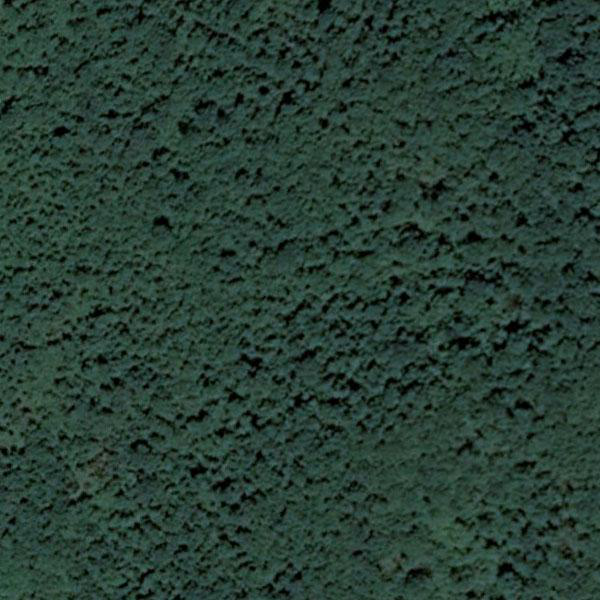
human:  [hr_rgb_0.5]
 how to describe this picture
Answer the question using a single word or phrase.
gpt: forest